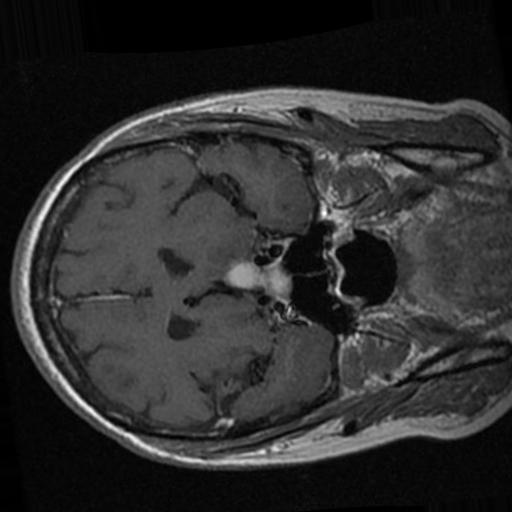
Label: brain_tumor